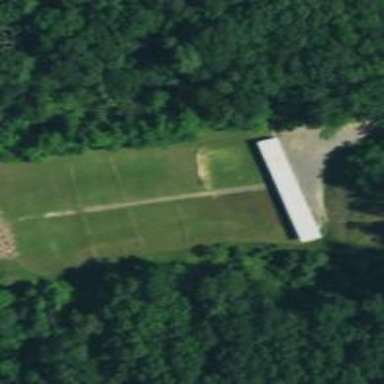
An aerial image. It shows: Grassy pitch designated for shooting sports.